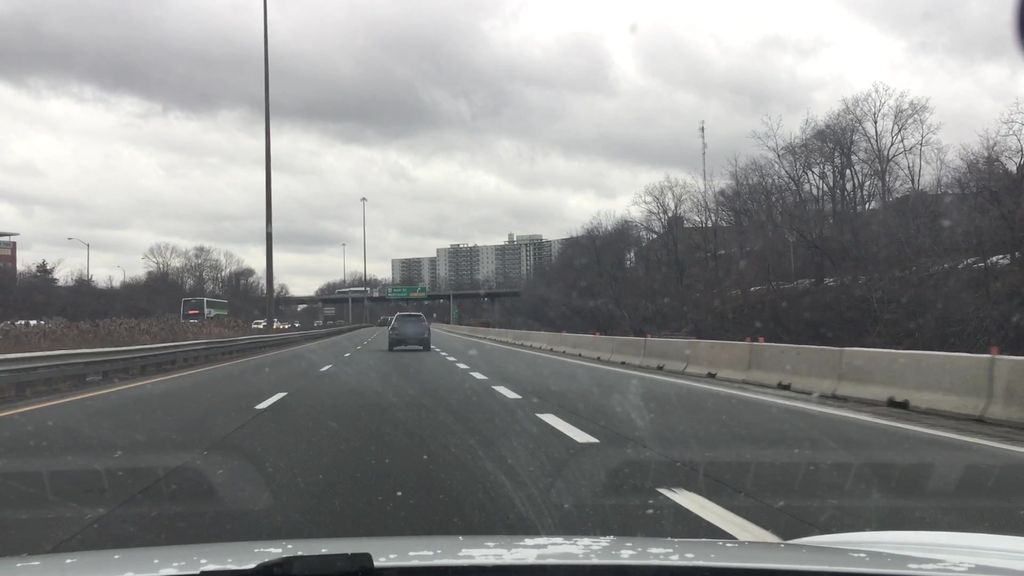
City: hamilton